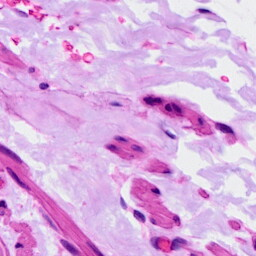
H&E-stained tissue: Ovarian